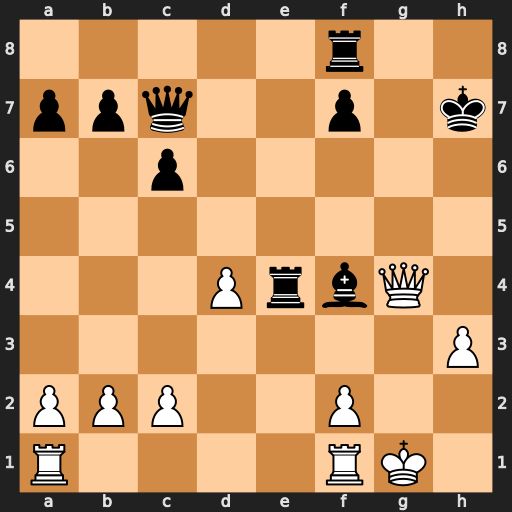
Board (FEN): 5r2/ppq2p1k/2p5/8/3PrbQ1/7P/PPP2P2/R4RK1
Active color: w
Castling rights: -
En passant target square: -
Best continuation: Qf5+ Kg7 Qxe4